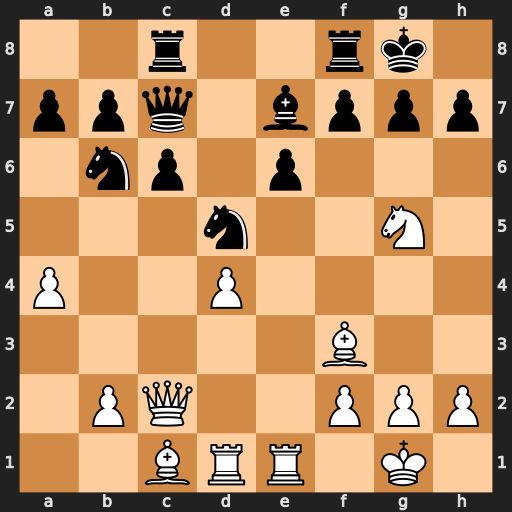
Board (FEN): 2r2rk1/ppq1bppp/1np1p3/3n2N1/P2P4/5B2/1PQ2PPP/2BRR1K1
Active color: w
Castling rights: -
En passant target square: -
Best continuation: Qxh7#